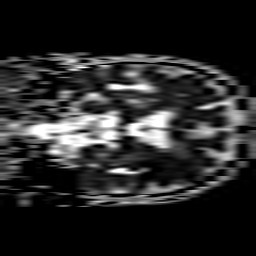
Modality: ADC
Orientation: coronal
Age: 78
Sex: male
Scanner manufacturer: philips
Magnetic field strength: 3 T
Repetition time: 3.334 s
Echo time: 0.076 s